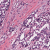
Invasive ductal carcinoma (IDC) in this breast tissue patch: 1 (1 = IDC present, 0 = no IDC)